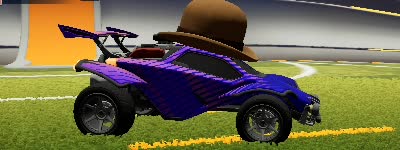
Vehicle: octane